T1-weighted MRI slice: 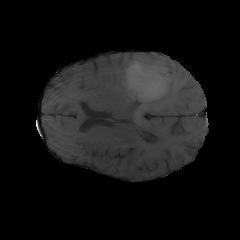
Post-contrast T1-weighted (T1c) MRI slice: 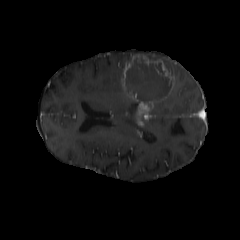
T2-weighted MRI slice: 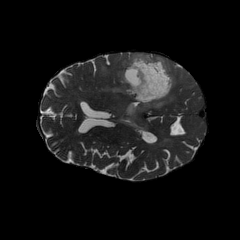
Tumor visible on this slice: yes